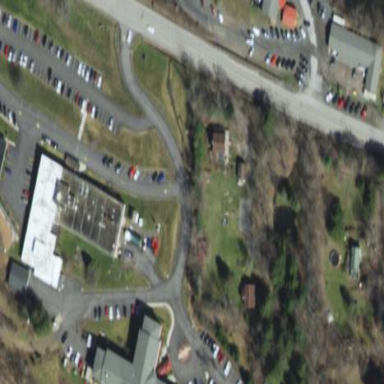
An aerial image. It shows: Healthcare facility identified as hospital.